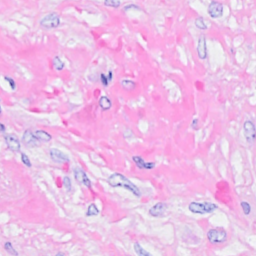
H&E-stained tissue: Breast